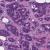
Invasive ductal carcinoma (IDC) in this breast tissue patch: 1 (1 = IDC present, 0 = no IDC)